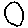
Label: circle